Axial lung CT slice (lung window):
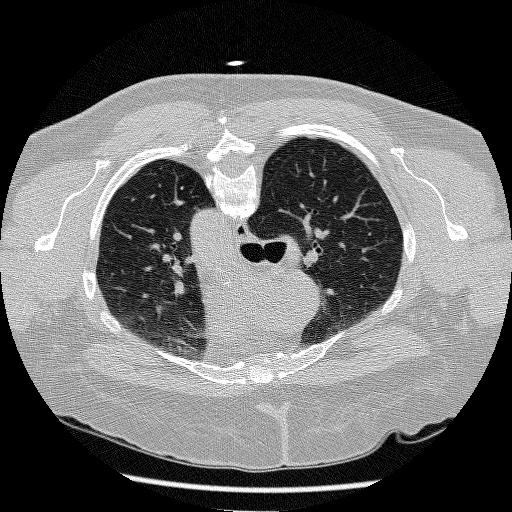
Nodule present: no